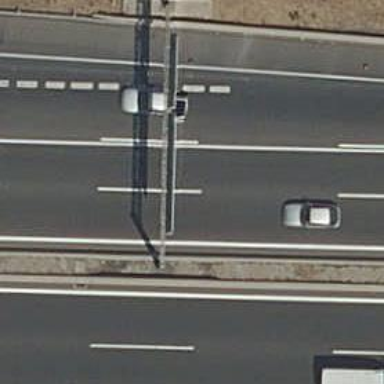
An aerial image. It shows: View of motorway.